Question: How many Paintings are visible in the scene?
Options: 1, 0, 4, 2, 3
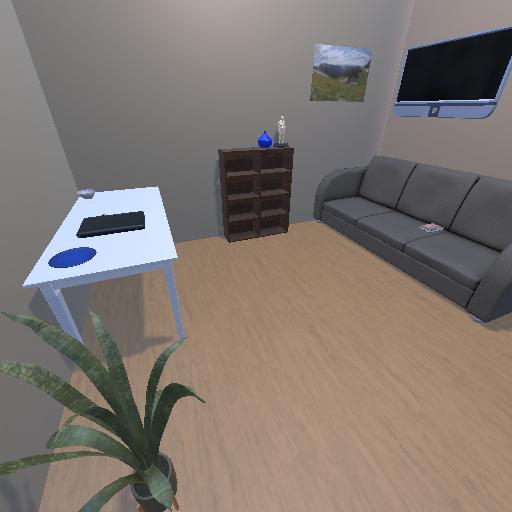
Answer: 1